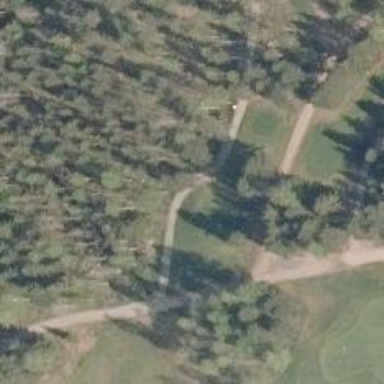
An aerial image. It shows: Path used for both walking and golf.